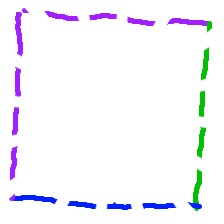
Shape: square